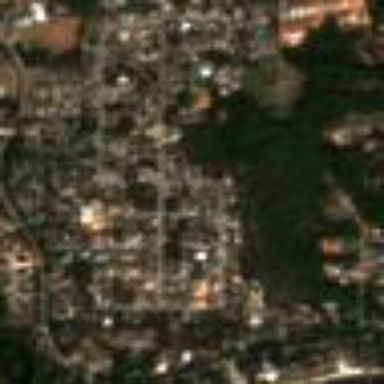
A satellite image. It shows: Residential area consisting of single-family homes.